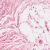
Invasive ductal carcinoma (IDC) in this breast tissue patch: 0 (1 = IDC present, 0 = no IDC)